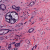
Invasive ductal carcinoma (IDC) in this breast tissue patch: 1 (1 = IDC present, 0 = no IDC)